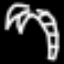
Label: palm tree